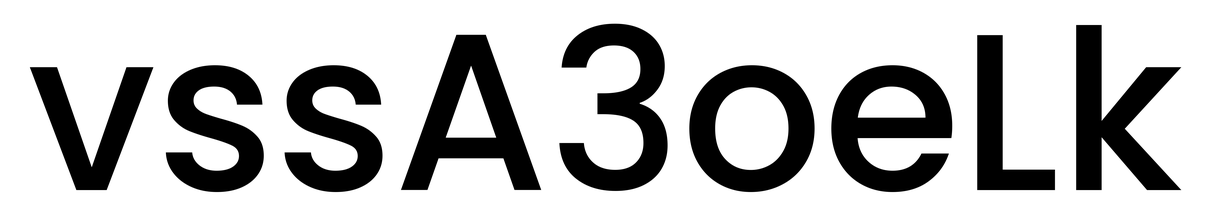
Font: Poppins-Medium